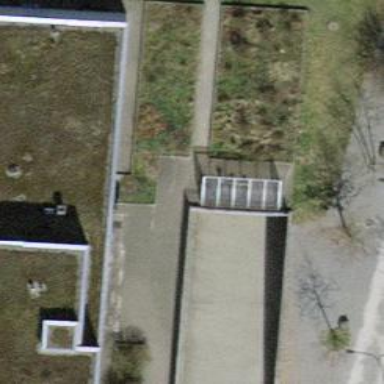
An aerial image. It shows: Shed designated for bicycle parking.